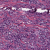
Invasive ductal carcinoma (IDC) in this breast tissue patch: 1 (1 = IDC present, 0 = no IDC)